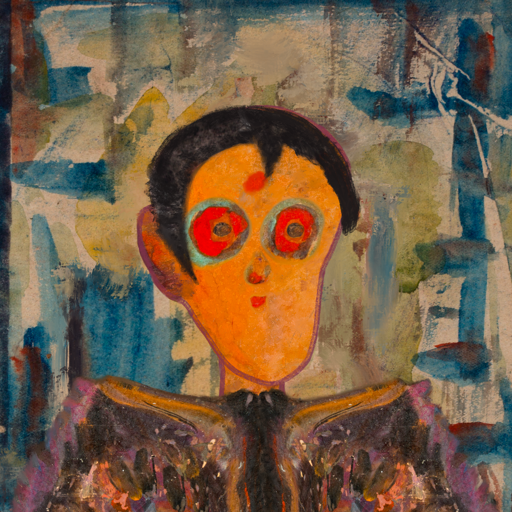
Background: Orphan, Head And Neck Front: Hypocrite, Face Front: Sisters, Bust: Gypsy_Queen, Hair Front: Roy_Bahadur, Head Accessory: Blank, Second Necklace: Blank, Necklace: Blank, Baby: Blank